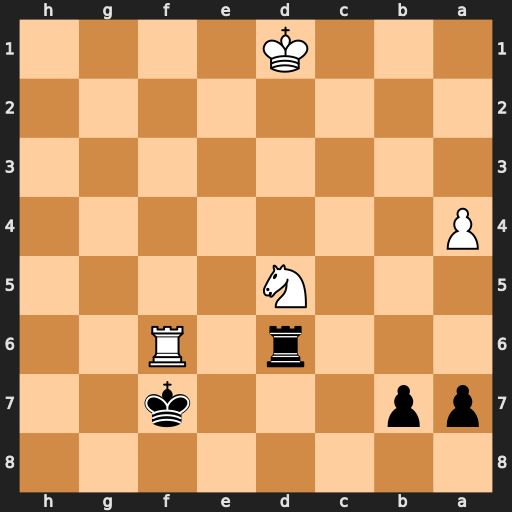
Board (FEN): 8/pp3k2/3r1R2/3N4/P7/8/8/3K4
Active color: b
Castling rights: -
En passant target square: -
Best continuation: Rxf6